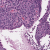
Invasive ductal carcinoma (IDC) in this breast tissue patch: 1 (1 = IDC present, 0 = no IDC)